Interaction volume radius: 10 \u00c5
Interaction volume height: 15 \u00c5
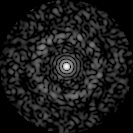
Disorder parameter: 0.8273